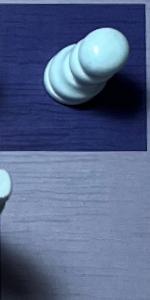
Label: Empty